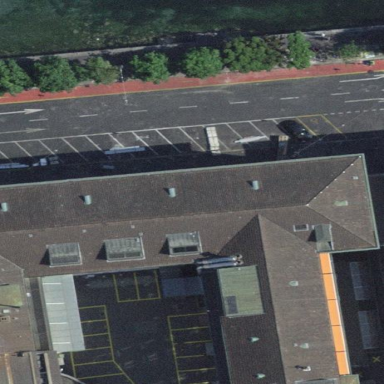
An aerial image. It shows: Office building with hipped maroon roof.